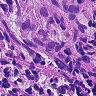
Metastatic tissue present: yes